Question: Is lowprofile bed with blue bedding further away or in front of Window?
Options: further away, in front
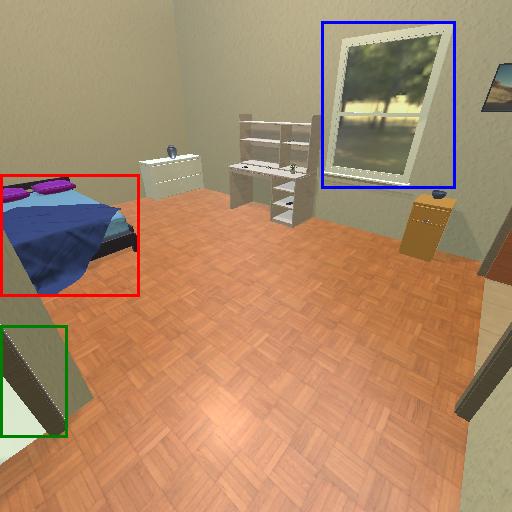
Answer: further away